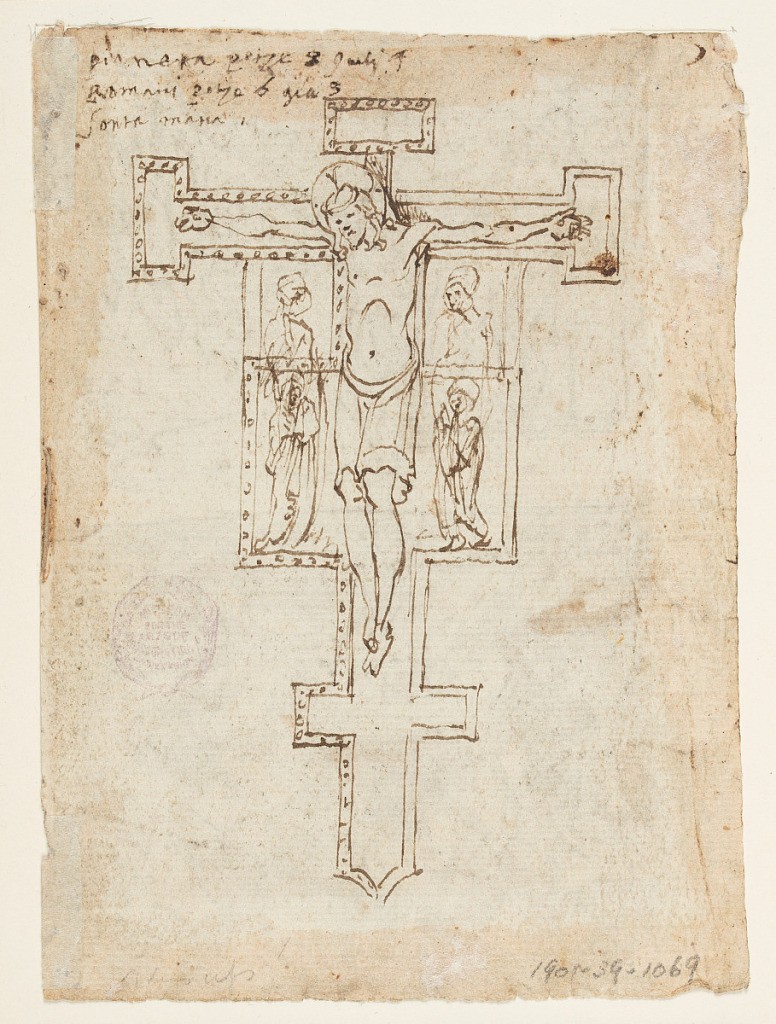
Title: Medieval Crucifix
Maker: Jan van der Straet, called Stradanus, Flemish, 1523–1605
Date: ca. 1590–1599
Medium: Recto: pen and brown ink on laid paper. Verso: pen and brown ink, brush and brown wash over black chalk on laid paper.
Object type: Drawing
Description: Recto: Depiction of a painted Crucifix in a medieval style, with the crucified Christ appearing at center, and with four mourners depicted on panels affixed to either side. Italian inscription at upper left. 
Verso, left (inverted): Christ stands at center on the bank of a river. St. John the Baptist stands to the left. Above, the dove of the Holy Spirit descends. 
Verso, right: The Virgin in Glory, framed by a halo of light, surrounded by angels.